Question: I'm an beginner vim user and I installed 'VimFx' add-on for Firefox in order to get used easier with it. And 'VimFx' has this cool feature where when you press 'F' you get a bunch of links where you can jump. And when you press the link's shortcut you get to that page. I want the same thing in Vim but to jump at that particular piece of text. I remember I say the same thing in 'Vim' but I don't remember if there was a plug-in or if it was built-in. Like here:

Is that feature available for 'ViEmu' for 'Visual Studio'? And if yes, how can I enable it?
Also is it possible to use 'Vim' plug-ins with 'ViEmu'?
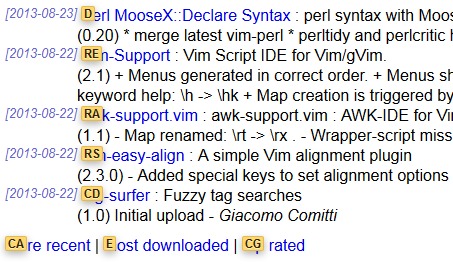
Answer: That feature is inspired by a Vim plugin called <URL>.
As far as I know, there isn't a single vi[m] emulator out there that supports Vim plugins. Some emulators, like Vrapper for Eclipse provide their own implementation of famous plugins but that's how far you can go.
But if you want a definitive answer, read <URL>.
---
Using a vi[m] emulator is a very poor way to learn Vim. Use Vim itself.
Installing plugins is also a very poor way to learn Vim. Learn the basics first.